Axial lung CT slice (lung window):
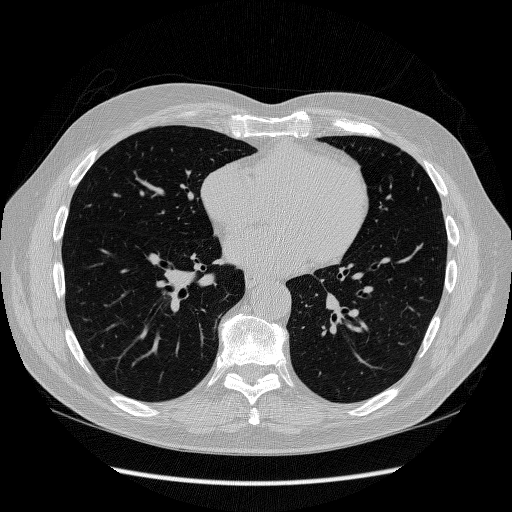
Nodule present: no